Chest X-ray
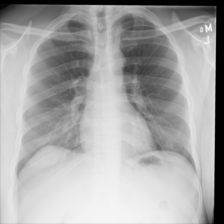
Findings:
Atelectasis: negative
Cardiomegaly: negative
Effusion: negative
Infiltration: negative
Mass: negative
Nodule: negative
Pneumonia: negative
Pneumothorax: negative
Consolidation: negative
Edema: negative
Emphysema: negative
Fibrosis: negative
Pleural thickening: negative
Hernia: negative